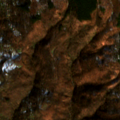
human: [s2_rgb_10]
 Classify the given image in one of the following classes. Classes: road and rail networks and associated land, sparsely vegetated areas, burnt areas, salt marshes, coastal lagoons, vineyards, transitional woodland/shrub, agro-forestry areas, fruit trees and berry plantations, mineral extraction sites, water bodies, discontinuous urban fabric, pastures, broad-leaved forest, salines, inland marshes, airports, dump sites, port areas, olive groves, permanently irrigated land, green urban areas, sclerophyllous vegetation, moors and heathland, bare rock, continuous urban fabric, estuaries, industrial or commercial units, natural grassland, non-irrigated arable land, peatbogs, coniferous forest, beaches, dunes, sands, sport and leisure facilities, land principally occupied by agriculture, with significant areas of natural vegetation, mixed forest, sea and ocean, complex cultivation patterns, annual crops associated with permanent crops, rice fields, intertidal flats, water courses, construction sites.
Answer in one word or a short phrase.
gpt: land principally occupied by agriculture, with significant areas of natural vegetation, broad-leaved forest, mixed forest